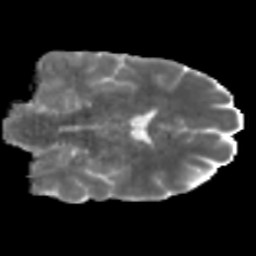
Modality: MD
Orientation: coronal
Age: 46
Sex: male
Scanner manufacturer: siemens
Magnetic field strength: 3 T
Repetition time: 5 s
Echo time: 0.092 s